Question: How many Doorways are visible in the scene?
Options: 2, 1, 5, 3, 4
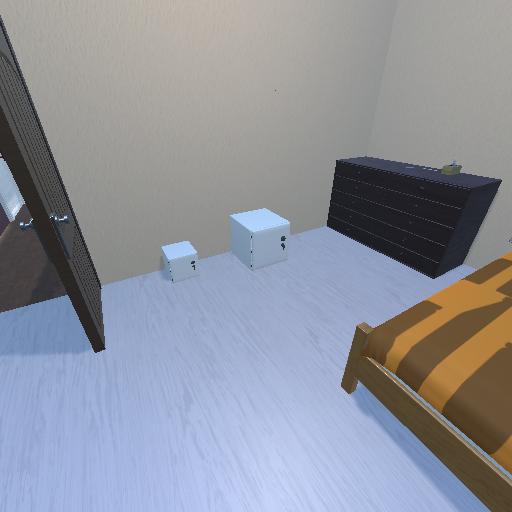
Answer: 2